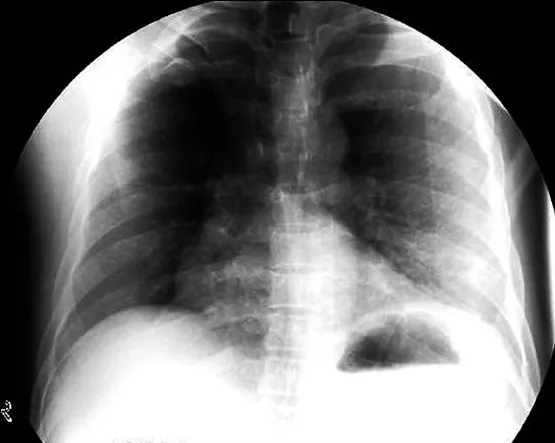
Chest radiograph showing an elevated left hemidiaphragm.
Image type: radiology (x_ray)